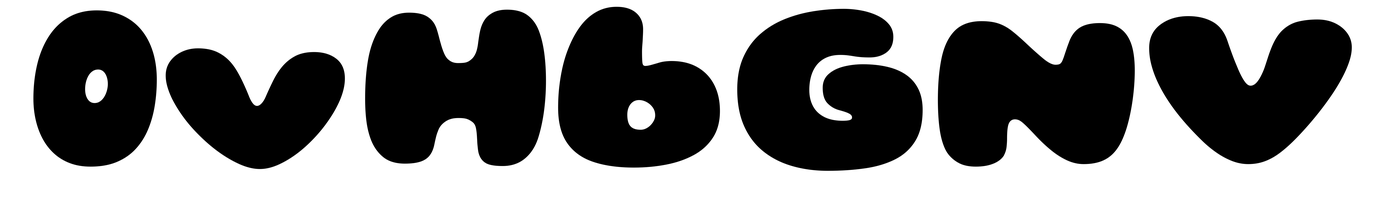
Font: Gluten_Black